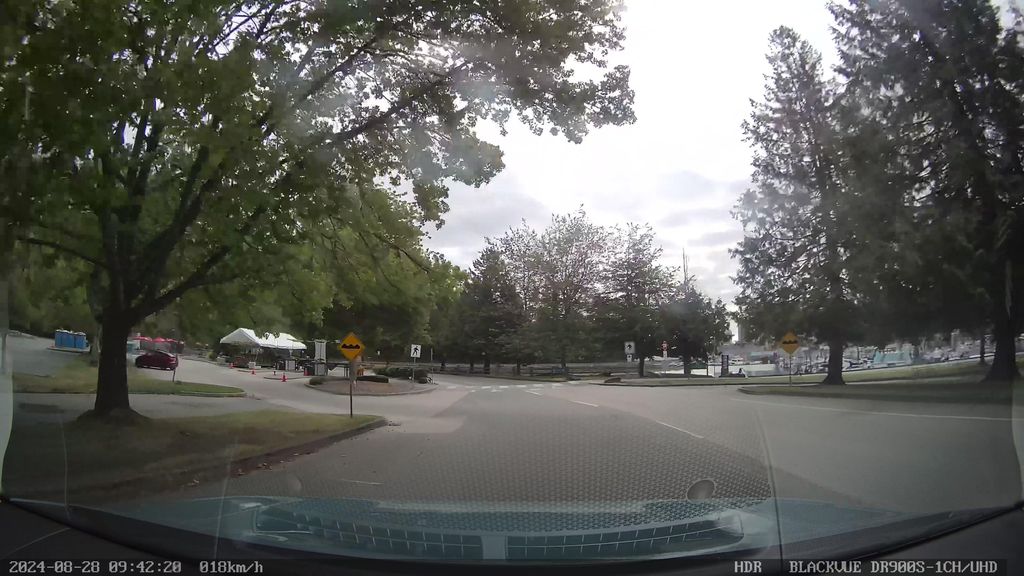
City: vancouver